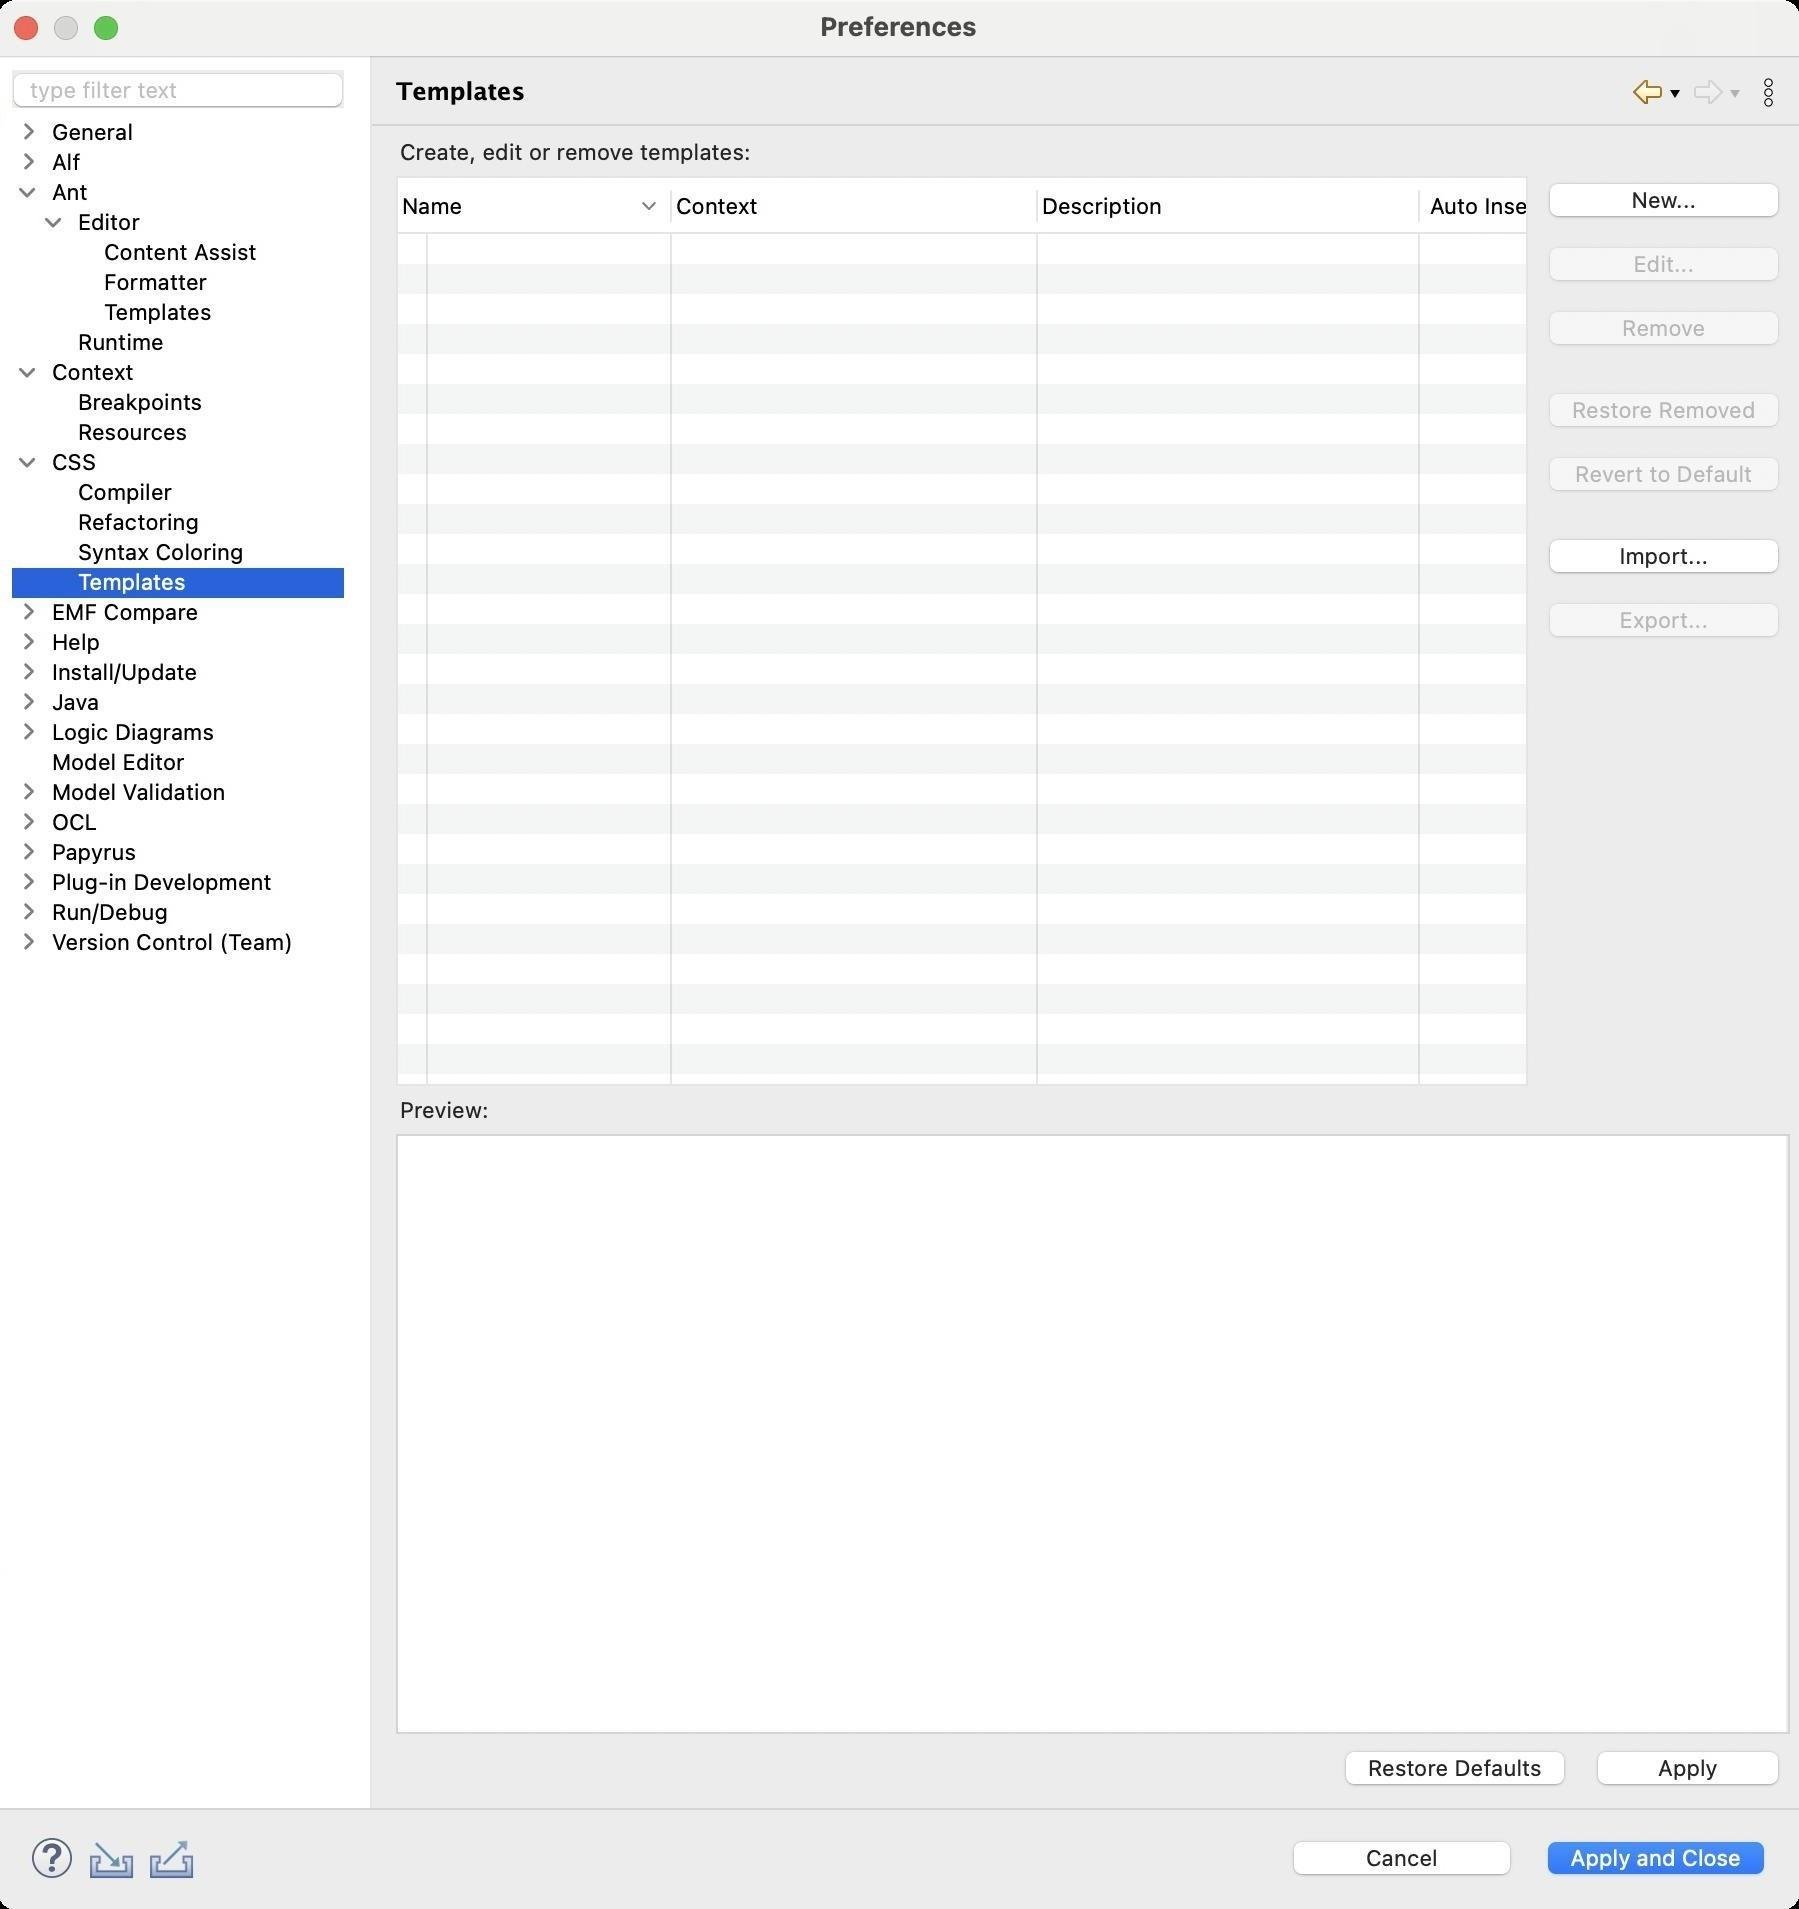
Accessibility tree:
{"name": "Preferences", "role": "AXWindow", "description": null, "role_description": "standard window", "value": null, "position": "480.00;95.00", "size": "901;955", "children": [{"name": "Apply_and_Close", "role": "AXButton", "description": null, "role_description": "button", "value": null, "position": "769.00;917.00", "size": "120;27", "children": []}, {"name": "Cancel", "role": "AXButton", "description": null, "role_description": "button", "value": null, "position": "642.00;917.00", "size": "120;27", "children": []}, {"name": null, "role": "AXToolbar", "description": null, "role_description": "toolbar", "value": null, "position": "12.00;915.00", "size": "90;30", "children": [{"name": "Help", "role": "AXCheckBox", "description": null, "role_description": "checkbox", "value": 0, "position": "12.00;915.00", "size": "30;30", "children": []}, {"name": "Import", "role": "AXButton", "description": null, "role_description": "button", "value": null, "position": "42.00;915.00", "size": "30;30", "children": []}, {"name": "Export", "role": "AXButton", "description": null, "role_description": "button", "value": null, "position": "72.00;915.00", "size": "30;30", "children": []}]}, {"name": null, "role": "AXScrollArea", "description": null, "role_description": "scroll area", "value": null, "position": "199.00;69.00", "size": "697;830", "children": [{"name": "Apply", "role": "AXButton", "description": null, "role_description": "button", "value": null, "position": "794.00;872.00", "size": "102;27", "children": []}, {"name": "Restore_Defaults", "role": "AXButton", "description": null, "role_description": "button", "value": null, "position": "668.00;872.00", "size": "121;27", "children": []}, {"name": null, "role": "AXScrollArea", "description": null, "role_description": "scroll area", "value": null, "position": "199.00;567.00", "size": "697;300", "children": [{"name": "Preview:", "role": "AXTextArea", "description": "", "role_description": "text entry area", "value": "", "position": "200.00;568.00", "size": "694;298", "children": []}, {"name": null, "role": "AXScrollBar", "description": null, "role_description": "scroll bar", "value": 1.0, "position": "200.00;850.00", "size": "695;16", "children": []}, {"name": null, "role": "AXScrollBar", "description": null, "role_description": "scroll bar", "value": 1.0, "position": "879.00;568.00", "size": "16;298", "children": []}]}, {"name": null, "role": "AXStaticText", "description": null, "role_description": "text", "value": "Preview:", "position": "199.00;548.00", "size": "49;14", "children": []}, {"name": "Export...", "role": "AXButton", "description": null, "role_description": "button", "value": null, "position": "770.00;298.00", "size": "126;27", "children": []}, {"name": "Import...", "role": "AXButton", "description": null, "role_description": "button", "value": null, "position": "770.00;266.00", "size": "126;27", "children": []}, {"name": "Revert_to_Default", "role": "AXButton", "description": null, "role_description": "button", "value": null, "position": "770.00;225.00", "size": "126;27", "children": []}, {"name": "Restore_Removed", "role": "AXButton", "description": null, "role_description": "button", "value": null, "position": "770.00;193.00", "size": "126;27", "children": []}, {"name": "Remove", "role": "AXButton", "description": null, "role_description": "button", "value": null, "position": "770.00;152.00", "size": "126;27", "children": []}, {"name": "Edit...", "role": "AXButton", "description": null, "role_description": "button", "value": null, "position": "770.00;120.00", "size": "126;27", "children": []}, {"name": "New...", "role": "AXButton", "description": null, "role_description": "button", "value": null, "position": "770.00;88.00", "size": "126;27", "children": []}, {"name": null, "role": "AXScrollArea", "description": null, "role_description": "scroll area", "value": null, "position": "199.00;88.00", "size": "566;455", "children": [{"name": null, "role": "AXTable", "description": null, "role_description": "table", "value": null, "position": "200.00;117.00", "size": "579;425", "children": [{"name": null, "role": "AXColumn", "description": null, "role_description": "column", "value": null, "position": "200.00;117.00", "size": "15;425", "children": []}, {"name": null, "role": "AXColumn", "description": null, "role_description": "column", "value": null, "position": "215.00;117.00", "size": "122;425", "children": []}, {"name": null, "role": "AXColumn", "description": null, "role_description": "column", "value": null, "position": "337.00;117.00", "size": "183;425", "children": []}, {"name": null, "role": "AXColumn", "description": null, "role_description": "column", "value": null, "position": "520.00;117.00", "size": "191;425", "children": []}, {"name": null, "role": "AXColumn", "description": null, "role_description": "column", "value": null, "position": "711.00;117.00", "size": "68;425", "children": []}, {"name": null, "role": "AXGroup", "description": null, "role_description": "group", "value": null, "position": "200.00;89.00", "size": "579;28", "children": [{"name": "", "role": "AXButton", "description": null, "role_description": "sort button", "value": null, "position": "200.00;89.00", "size": "0;28", "children": []}, {"name": "Name", "role": "AXButton", "description": null, "role_description": "sort button", "value": null, "position": "200.00;89.00", "size": "137;28", "children": []}, {"name": "Context", "role": "AXButton", "description": null, "role_description": "sort button", "value": null, "position": "337.00;89.00", "size": "183;28", "children": []}, {"name": "Description", "role": "AXButton", "description": null, "role_description": "sort button", "value": null, "position": "520.00;89.00", "size": "191;28", "children": []}, {"name": "Auto_Insert", "role": "AXButton", "description": null, "role_description": "sort button", "value": null, "position": "711.00;89.00", "size": "68;28", "children": []}]}]}, {"name": null, "role": "AXScrollBar", "description": null, "role_description": "scroll bar", "value": 0.0, "position": "200.00;526.00", "size": "564;16", "children": [{"name": null, "role": "AXValueIndicator", "description": null, "role_description": "value indicator", "value": 0.0, "position": "201.00;530.00", "size": "547;12", "children": []}, {"name": null, "role": "AXButton", "description": null, "role_description": "increment arrow button", "value": null, "position": "200.00;526.00", "size": "0;0", "children": []}, {"name": null, "role": "AXButton", "description": null, "role_description": "decrement arrow button", "value": null, "position": "200.00;526.00", "size": "0;0", "children": []}, {"name": null, "role": "AXButton", "description": null, "role_description": "increment page button", "value": null, "position": "748.50;530.00", "size": "16;12", "children": []}, {"name": null, "role": "AXButton", "description": null, "role_description": "decrement page button", "value": null, "position": "200.00;530.00", "size": "1;12", "children": []}]}]}, {"name": null, "role": "AXStaticText", "description": null, "role_description": "text", "value": "Create, edit or remove templates:", "position": "199.00;69.00", "size": "697;14", "children": []}]}, {"name": null, "role": "AXToolbar", "description": "", "role_description": "toolbar", "value": null, "position": "814.00;35.00", "size": "82;22", "children": [{"name": "Back_to_Syntax_Coloring", "role": "AXMenuButton", "description": null, "role_description": "menu button", "value": null, "position": "814.00;35.00", "size": "22;22", "children": []}, {"name": "Forward", "role": "AXMenuButton", "description": null, "role_description": "menu button", "value": null, "position": "844.00;35.00", "size": "22;22", "children": []}, {"name": "Additional_Dialog_Actions", "role": "AXButton", "description": null, "role_description": "button", "value": null, "position": "874.00;35.00", "size": "22;22", "children": []}]}, {"name": null, "role": "AXStaticText", "description": "", "role_description": "text", "value": "Templates", "position": "196.00;35.00", "size": "611;21", "children": []}, {"name": null, "role": "AXSplitter", "description": null, "role_description": "splitter", "value": 180, "position": "180.00;28.00", "size": "5;876", "children": []}, {"name": null, "role": "AXScrollArea", "description": null, "role_description": "scroll area", "value": null, "position": "7.00;59.00", "size": "166;845", "children": [{"name": null, "role": "AXOutline", "description": null, "role_description": "outline", "value": null, "position": "7.00;59.00", "size": "166;845", "children": [{"name": null, "role": "AXRow", "description": null, "role_description": "outline row", "value": null, "position": "7.00;59.00", "size": "166;15", "children": [{"name": null, "role": "AXGroup", "description": null, "role_description": "group", "value": null, "position": "7.00;59.00", "size": "141;15", "children": [{"name": null, "role": "AXDisclosureTriangle", "description": null, "role_description": "disclosure triangle", "value": 0, "position": "9.00;59.00", "size": "12;14", "children": []}, {"name": null, "role": "AXStaticText", "description": null, "role_description": "text", "value": "General", "position": "25.00;59.00", "size": "122;14", "children": []}]}]}, {"name": null, "role": "AXRow", "description": null, "role_description": "outline row", "value": null, "position": "7.00;74.00", "size": "166;15", "children": [{"name": null, "role": "AXGroup", "description": null, "role_description": "group", "value": null, "position": "7.00;74.00", "size": "141;15", "children": [{"name": null, "role": "AXDisclosureTriangle", "description": null, "role_description": "disclosure triangle", "value": 0, "position": "9.00;74.00", "size": "12;14", "children": []}, {"name": null, "role": "AXStaticText", "description": null, "role_description": "text", "value": "Alf", "position": "25.00;74.00", "size": "122;14", "children": []}]}]}, {"name": null, "role": "AXRow", "description": null, "role_description": "outline row", "value": null, "position": "7.00;89.00", "size": "166;15", "children": [{"name": null, "role": "AXGroup", "description": null, "role_description": "group", "value": null, "position": "7.00;89.00", "size": "141;15", "children": [{"name": null, "role": "AXDisclosureTriangle", "description": null, "role_description": "disclosure triangle", "value": 1, "position": "9.00;89.00", "size": "12;14", "children": []}, {"name": null, "role": "AXStaticText", "description": null, "role_description": "text", "value": "Ant", "position": "25.00;89.00", "size": "122;14", "children": []}]}]}, {"name": null, "role": "AXRow", "description": null, "role_description": "outline row", "value": null, "position": "7.00;104.00", "size": "166;15", "children": [{"name": null, "role": "AXGroup", "description": null, "role_description": "group", "value": null, "position": "7.00;104.00", "size": "141;15", "children": [{"name": null, "role": "AXDisclosureTriangle", "description": null, "role_description": "disclosure triangle", "value": 1, "position": "22.00;104.00", "size": "12;14", "children": []}, {"name": null, "role": "AXStaticText", "description": null, "role_description": "text", "value": "Editor", "position": "38.00;104.00", "size": "109;14", "children": []}]}]}, {"name": null, "role": "AXRow", "description": null, "role_description": "outline row", "value": null, "position": "7.00;119.00", "size": "166;15", "children": [{"name": null, "role": "AXStaticText", "description": null, "role_description": "text", "value": "Content Assist", "position": "51.00;119.00", "size": "96;14", "children": []}]}, {"name": null, "role": "AXRow", "description": null, "role_description": "outline row", "value": null, "position": "7.00;134.00", "size": "166;15", "children": [{"name": null, "role": "AXStaticText", "description": null, "role_description": "text", "value": "Formatter", "position": "51.00;134.00", "size": "96;14", "children": []}]}, {"name": null, "role": "AXRow", "description": null, "role_description": "outline row", "value": null, "position": "7.00;149.00", "size": "166;15", "children": [{"name": null, "role": "AXStaticText", "description": null, "role_description": "text", "value": "Templates", "position": "51.00;149.00", "size": "96;14", "children": []}]}, {"name": null, "role": "AXRow", "description": null, "role_description": "outline row", "value": null, "position": "7.00;164.00", "size": "166;15", "children": [{"name": null, "role": "AXStaticText", "description": null, "role_description": "text", "value": "Runtime", "position": "38.00;164.00", "size": "109;14", "children": []}]}, {"name": null, "role": "AXRow", "description": null, "role_description": "outline row", "value": null, "position": "7.00;179.00", "size": "166;15", "children": [{"name": null, "role": "AXGroup", "description": null, "role_description": "group", "value": null, "position": "7.00;179.00", "size": "141;15", "children": [{"name": null, "role": "AXDisclosureTriangle", "description": null, "role_description": "disclosure triangle", "value": 1, "position": "9.00;179.00", "size": "12;14", "children": []}, {"name": null, "role": "AXStaticText", "description": null, "role_description": "text", "value": "Context", "position": "25.00;179.00", "size": "122;14", "children": []}]}]}, {"name": null, "role": "AXRow", "description": null, "role_description": "outline row", "value": null, "position": "7.00;194.00", "size": "166;15", "children": [{"name": null, "role": "AXStaticText", "description": null, "role_description": "text", "value": "Breakpoints", "position": "38.00;194.00", "size": "109;14", "children": []}]}, {"name": null, "role": "AXRow", "description": null, "role_description": "outline row", "value": null, "position": "7.00;209.00", "size": "166;15", "children": [{"name": null, "role": "AXStaticText", "description": null, "role_description": "text", "value": "Resources", "position": "38.00;209.00", "size": "109;14", "children": []}]}, {"name": null, "role": "AXRow", "description": null, "role_description": "outline row", "value": null, "position": "7.00;224.00", "size": "166;15", "children": [{"name": null, "role": "AXGroup", "description": null, "role_description": "group", "value": null, "position": "7.00;224.00", "size": "141;15", "children": [{"name": null, "role": "AXDisclosureTriangle", "description": null, "role_description": "disclosure triangle", "value": 1, "position": "9.00;224.00", "size": "12;14", "children": []}, {"name": null, "role": "AXStaticText", "description": null, "role_description": "text", "value": "CSS", "position": "25.00;224.00", "size": "122;14", "children": []}]}]}, {"name": null, "role": "AXRow", "description": null, "role_description": "outline row", "value": null, "position": "7.00;239.00", "size": "166;15", "children": [{"name": null, "role": "AXStaticText", "description": null, "role_description": "text", "value": "Compiler", "position": "38.00;239.00", "size": "109;14", "children": []}]}, {"name": null, "role": "AXRow", "description": null, "role_description": "outline row", "value": null, "position": "7.00;254.00", "size": "166;15", "children": [{"name": null, "role": "AXStaticText", "description": null, "role_description": "text", "value": "Refactoring", "position": "38.00;254.00", "size": "109;14", "children": []}]}, {"name": null, "role": "AXRow", "description": null, "role_description": "outline row", "value": null, "position": "7.00;269.00", "size": "166;15", "children": [{"name": null, "role": "AXStaticText", "description": null, "role_description": "text", "value": "Syntax Coloring", "position": "38.00;269.00", "size": "109;14", "children": []}]}, {"name": null, "role": "AXRow", "description": null, "role_description": "outline row", "value": null, "position": "7.00;284.00", "size": "166;15", "children": [{"name": null, "role": "AXStaticText", "description": null, "role_description": "text", "value": "Templates", "position": "38.00;284.00", "size": "109;14", "children": []}]}, {"name": null, "role": "AXRow", "description": null, "role_description": "outline row", "value": null, "position": "7.00;299.00", "size": "166;15", "children": [{"name": null, "role": "AXGroup", "description": null, "role_description": "group", "value": null, "position": "7.00;299.00", "size": "141;15", "children": [{"name": null, "role": "AXDisclosureTriangle", "description": null, "role_description": "disclosure triangle", "value": 0, "position": "9.00;299.00", "size": "12;14", "children": []}, {"name": null, "role": "AXStaticText", "description": null, "role_description": "text", "value": "EMF Compare", "position": "25.00;299.00", "size": "122;14", "children": []}]}]}, {"name": null, "role": "AXRow", "description": null, "role_description": "outline row", "value": null, "position": "7.00;314.00", "size": "166;15", "children": [{"name": null, "role": "AXGroup", "description": null, "role_description": "group", "value": null, "position": "7.00;314.00", "size": "141;15", "children": [{"name": null, "role": "AXDisclosureTriangle", "description": null, "role_description": "disclosure triangle", "value": 0, "position": "9.00;314.00", "size": "12;14", "children": []}, {"name": null, "role": "AXStaticText", "description": null, "role_description": "text", "value": "Help", "position": "25.00;314.00", "size": "122;14", "children": []}]}]}, {"name": null, "role": "AXRow", "description": null, "role_description": "outline row", "value": null, "position": "7.00;329.00", "size": "166;15", "children": [{"name": null, "role": "AXGroup", "description": null, "role_description": "group", "value": null, "position": "7.00;329.00", "size": "141;15", "children": [{"name": null, "role": "AXDisclosureTriangle", "description": null, "role_description": "disclosure triangle", "value": 0, "position": "9.00;329.00", "size": "12;14", "children": []}, {"name": null, "role": "AXStaticText", "description": null, "role_description": "text", "value": "Install/Update", "position": "25.00;329.00", "size": "122;14", "children": []}]}]}, {"name": null, "role": "AXRow", "description": null, "role_description": "outline row", "value": null, "position": "7.00;344.00", "size": "166;15", "children": [{"name": null, "role": "AXGroup", "description": null, "role_description": "group", "value": null, "position": "7.00;344.00", "size": "141;15", "children": [{"name": null, "role": "AXDisclosureTriangle", "description": null, "role_description": "disclosure triangle", "value": 0, "position": "9.00;344.00", "size": "12;14", "children": []}, {"name": null, "role": "AXStaticText", "description": null, "role_description": "text", "value": "Java", "position": "25.00;344.00", "size": "122;14", "children": []}]}]}, {"name": null, "role": "AXRow", "description": null, "role_description": "outline row", "value": null, "position": "7.00;359.00", "size": "166;15", "children": [{"name": null, "role": "AXGroup", "description": null, "role_description": "group", "value": null, "position": "7.00;359.00", "size": "141;15", "children": [{"name": null, "role": "AXDisclosureTriangle", "description": null, "role_description": "disclosure triangle", "value": 0, "position": "9.00;359.00", "size": "12;14", "children": []}, {"name": null, "role": "AXStaticText", "description": null, "role_description": "text", "value": "Logic Diagrams", "position": "25.00;359.00", "size": "122;14", "children": []}]}]}, {"name": null, "role": "AXRow", "description": null, "role_description": "outline row", "value": null, "position": "7.00;374.00", "size": "166;15", "children": [{"name": null, "role": "AXStaticText", "description": null, "role_description": "text", "value": "Model Editor", "position": "25.00;374.00", "size": "122;14", "children": []}]}, {"name": null, "role": "AXRow", "description": null, "role_description": "outline row", "value": null, "position": "7.00;389.00", "size": "166;15", "children": [{"name": null, "role": "AXGroup", "description": null, "role_description": "group", "value": null, "position": "7.00;389.00", "size": "141;15", "children": [{"name": null, "role": "AXDisclosureTriangle", "description": null, "role_description": "disclosure triangle", "value": 0, "position": "9.00;389.00", "size": "12;14", "children": []}, {"name": null, "role": "AXStaticText", "description": null, "role_description": "text", "value": "Model Validation", "position": "25.00;389.00", "size": "122;14", "children": []}]}]}, {"name": null, "role": "AXRow", "description": null, "role_description": "outline row", "value": null, "position": "7.00;404.00", "size": "166;15", "children": [{"name": null, "role": "AXGroup", "description": null, "role_description": "group", "value": null, "position": "7.00;404.00", "size": "141;15", "children": [{"name": null, "role": "AXDisclosureTriangle", "description": null, "role_description": "disclosure triangle", "value": 0, "position": "9.00;404.00", "size": "12;14", "children": []}, {"name": null, "role": "AXStaticText", "description": null, "role_description": "text", "value": "OCL", "position": "25.00;404.00", "size": "122;14", "children": []}]}]}, {"name": null, "role": "AXRow", "description": null, "role_description": "outline row", "value": null, "position": "7.00;419.00", "size": "166;15", "children": [{"name": null, "role": "AXGroup", "description": null, "role_description": "group", "value": null, "position": "7.00;419.00", "size": "141;15", "children": [{"name": null, "role": "AXDisclosureTriangle", "description": null, "role_description": "disclosure triangle", "value": 0, "position": "9.00;419.00", "size": "12;14", "children": []}, {"name": null, "role": "AXStaticText", "description": null, "role_description": "text", "value": "Papyrus", "position": "25.00;419.00", "size": "122;14", "children": []}]}]}, {"name": null, "role": "AXRow", "description": null, "role_description": "outline row", "value": null, "position": "7.00;434.00", "size": "166;15", "children": [{"name": null, "role": "AXGroup", "description": null, "role_description": "group", "value": null, "position": "7.00;434.00", "size": "141;15", "children": [{"name": null, "role": "AXDisclosureTriangle", "description": null, "role_description": "disclosure triangle", "value": 0, "position": "9.00;434.00", "size": "12;14", "children": []}, {"name": null, "role": "AXStaticText", "description": null, "role_description": "text", "value": "Plug-in Development", "position": "25.00;434.00", "size": "122;14", "children": []}]}]}, {"name": null, "role": "AXRow", "description": null, "role_description": "outline row", "value": null, "position": "7.00;449.00", "size": "166;15", "children": [{"name": null, "role": "AXGroup", "description": null, "role_description": "group", "value": null, "position": "7.00;449.00", "size": "141;15", "children": [{"name": null, "role": "AXDisclosureTriangle", "description": null, "role_description": "disclosure triangle", "value": 0, "position": "9.00;449.00", "size": "12;14", "children": []}, {"name": null, "role": "AXStaticText", "description": null, "role_description": "text", "value": "Run/Debug", "position": "25.00;449.00", "size": "122;14", "children": []}]}]}, {"name": null, "role": "AXRow", "description": null, "role_description": "outline row", "value": null, "position": "7.00;464.00", "size": "166;15", "children": [{"name": null, "role": "AXGroup", "description": null, "role_description": "group", "value": null, "position": "7.00;464.00", "size": "141;15", "children": [{"name": null, "role": "AXDisclosureTriangle", "description": null, "role_description": "disclosure triangle", "value": 0, "position": "9.00;464.00", "size": "12;14", "children": []}, {"name": null, "role": "AXStaticText", "description": null, "role_description": "text", "value": "Version Control (Team)", "position": "25.00;464.00", "size": "122;14", "children": []}]}]}, {"name": null, "role": "AXColumn", "description": null, "role_description": "column", "value": null, "position": "7.00;59.00", "size": "141;845", "children": []}]}]}, {"name": "type_filter_text", "role": "AXTextField", "description": null, "role_description": "search text field", "value": "", "position": "7.00;35.00", "size": "166;19", "children": []}, {"name": null, "role": "AXButton", "description": null, "role_description": "close button", "value": null, "position": "7.00;6.00", "size": "14;16", "children": []}, {"name": null, "role": "AXButton", "description": null, "role_description": "zoom button", "value": null, "position": "47.00;6.00", "size": "14;16", "children": [{"name": null, "role": "AXGroup", "description": null, "role_description": "group", "value": null, "position": "47.00;6.00", "size": "14;16", "children": [{"name": null, "role": "AXGroup", "description": null, "role_description": "group", "value": null, "position": "47.00;6.00", "size": "14;16", "children": []}]}]}, {"name": null, "role": "AXButton", "description": null, "role_description": "minimize button", "value": null, "position": "27.00;6.00", "size": "14;16", "children": []}, {"name": null, "role": "AXStaticText", "description": null, "role_description": "text", "value": "Preferences", "position": "409.00;5.00", "size": "83;16", "children": []}]}